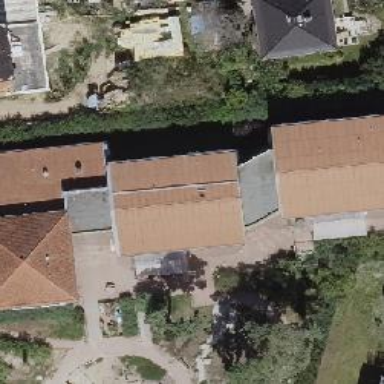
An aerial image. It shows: Building with gabled roof.